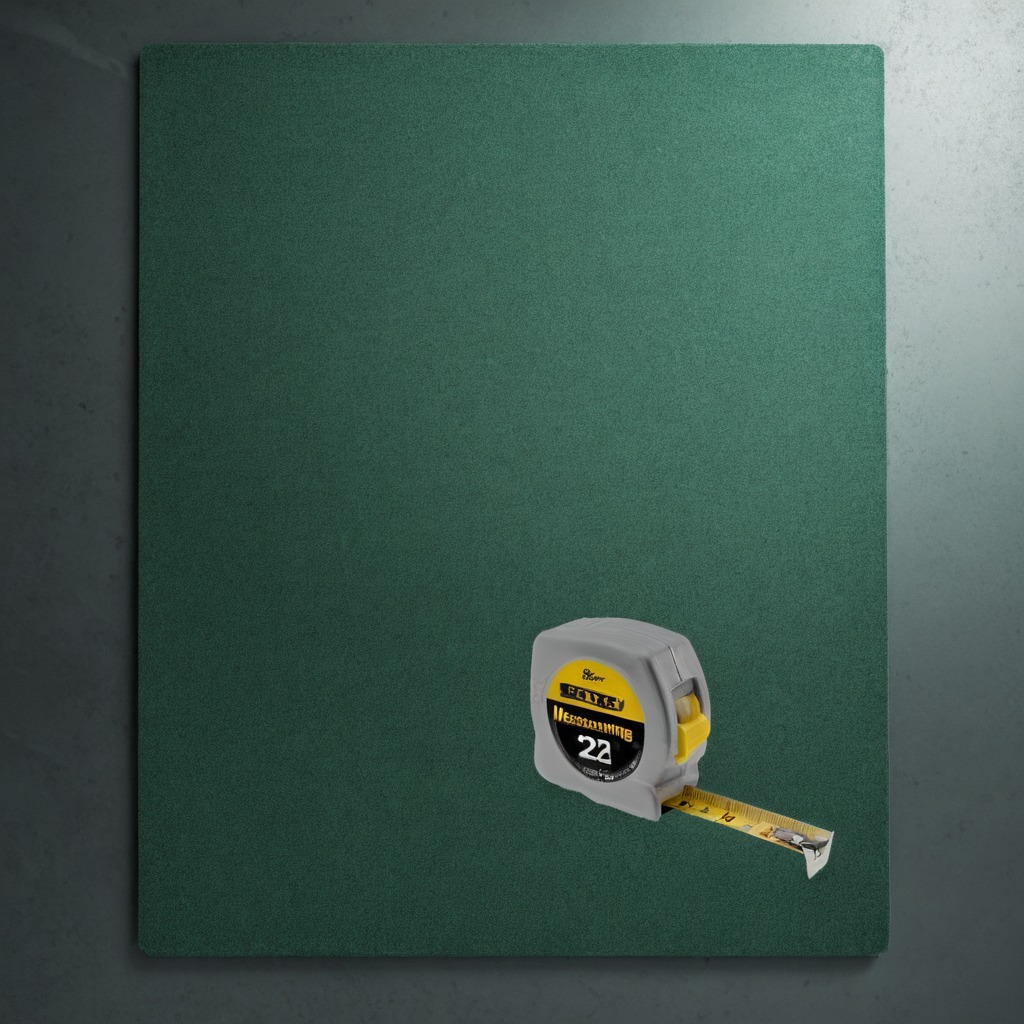
A measuring tape lies on a clean granite tabletop covered with a green rubber mat inside a workshop under bright overhead lighting crisp shadows high clarity worn but beneath the mat